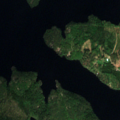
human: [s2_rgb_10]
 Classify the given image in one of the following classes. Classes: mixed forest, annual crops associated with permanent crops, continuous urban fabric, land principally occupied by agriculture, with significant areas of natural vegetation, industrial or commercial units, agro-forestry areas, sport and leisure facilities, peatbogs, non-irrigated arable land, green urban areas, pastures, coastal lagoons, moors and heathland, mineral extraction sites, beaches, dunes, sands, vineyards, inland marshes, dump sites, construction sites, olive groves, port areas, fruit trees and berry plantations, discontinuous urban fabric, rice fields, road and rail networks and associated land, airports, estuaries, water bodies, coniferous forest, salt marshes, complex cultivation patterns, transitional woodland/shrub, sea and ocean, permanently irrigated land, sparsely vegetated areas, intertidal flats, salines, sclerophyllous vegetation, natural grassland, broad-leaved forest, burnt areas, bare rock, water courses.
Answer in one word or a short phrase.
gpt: coniferous forest, mixed forest, water bodies